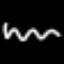
Label: squiggle